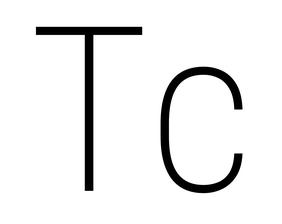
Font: Roboto_Condensed_ExtraLight